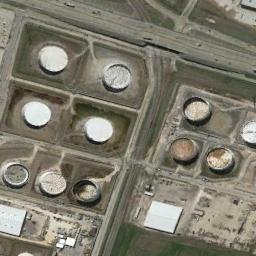
Label: storage tanks